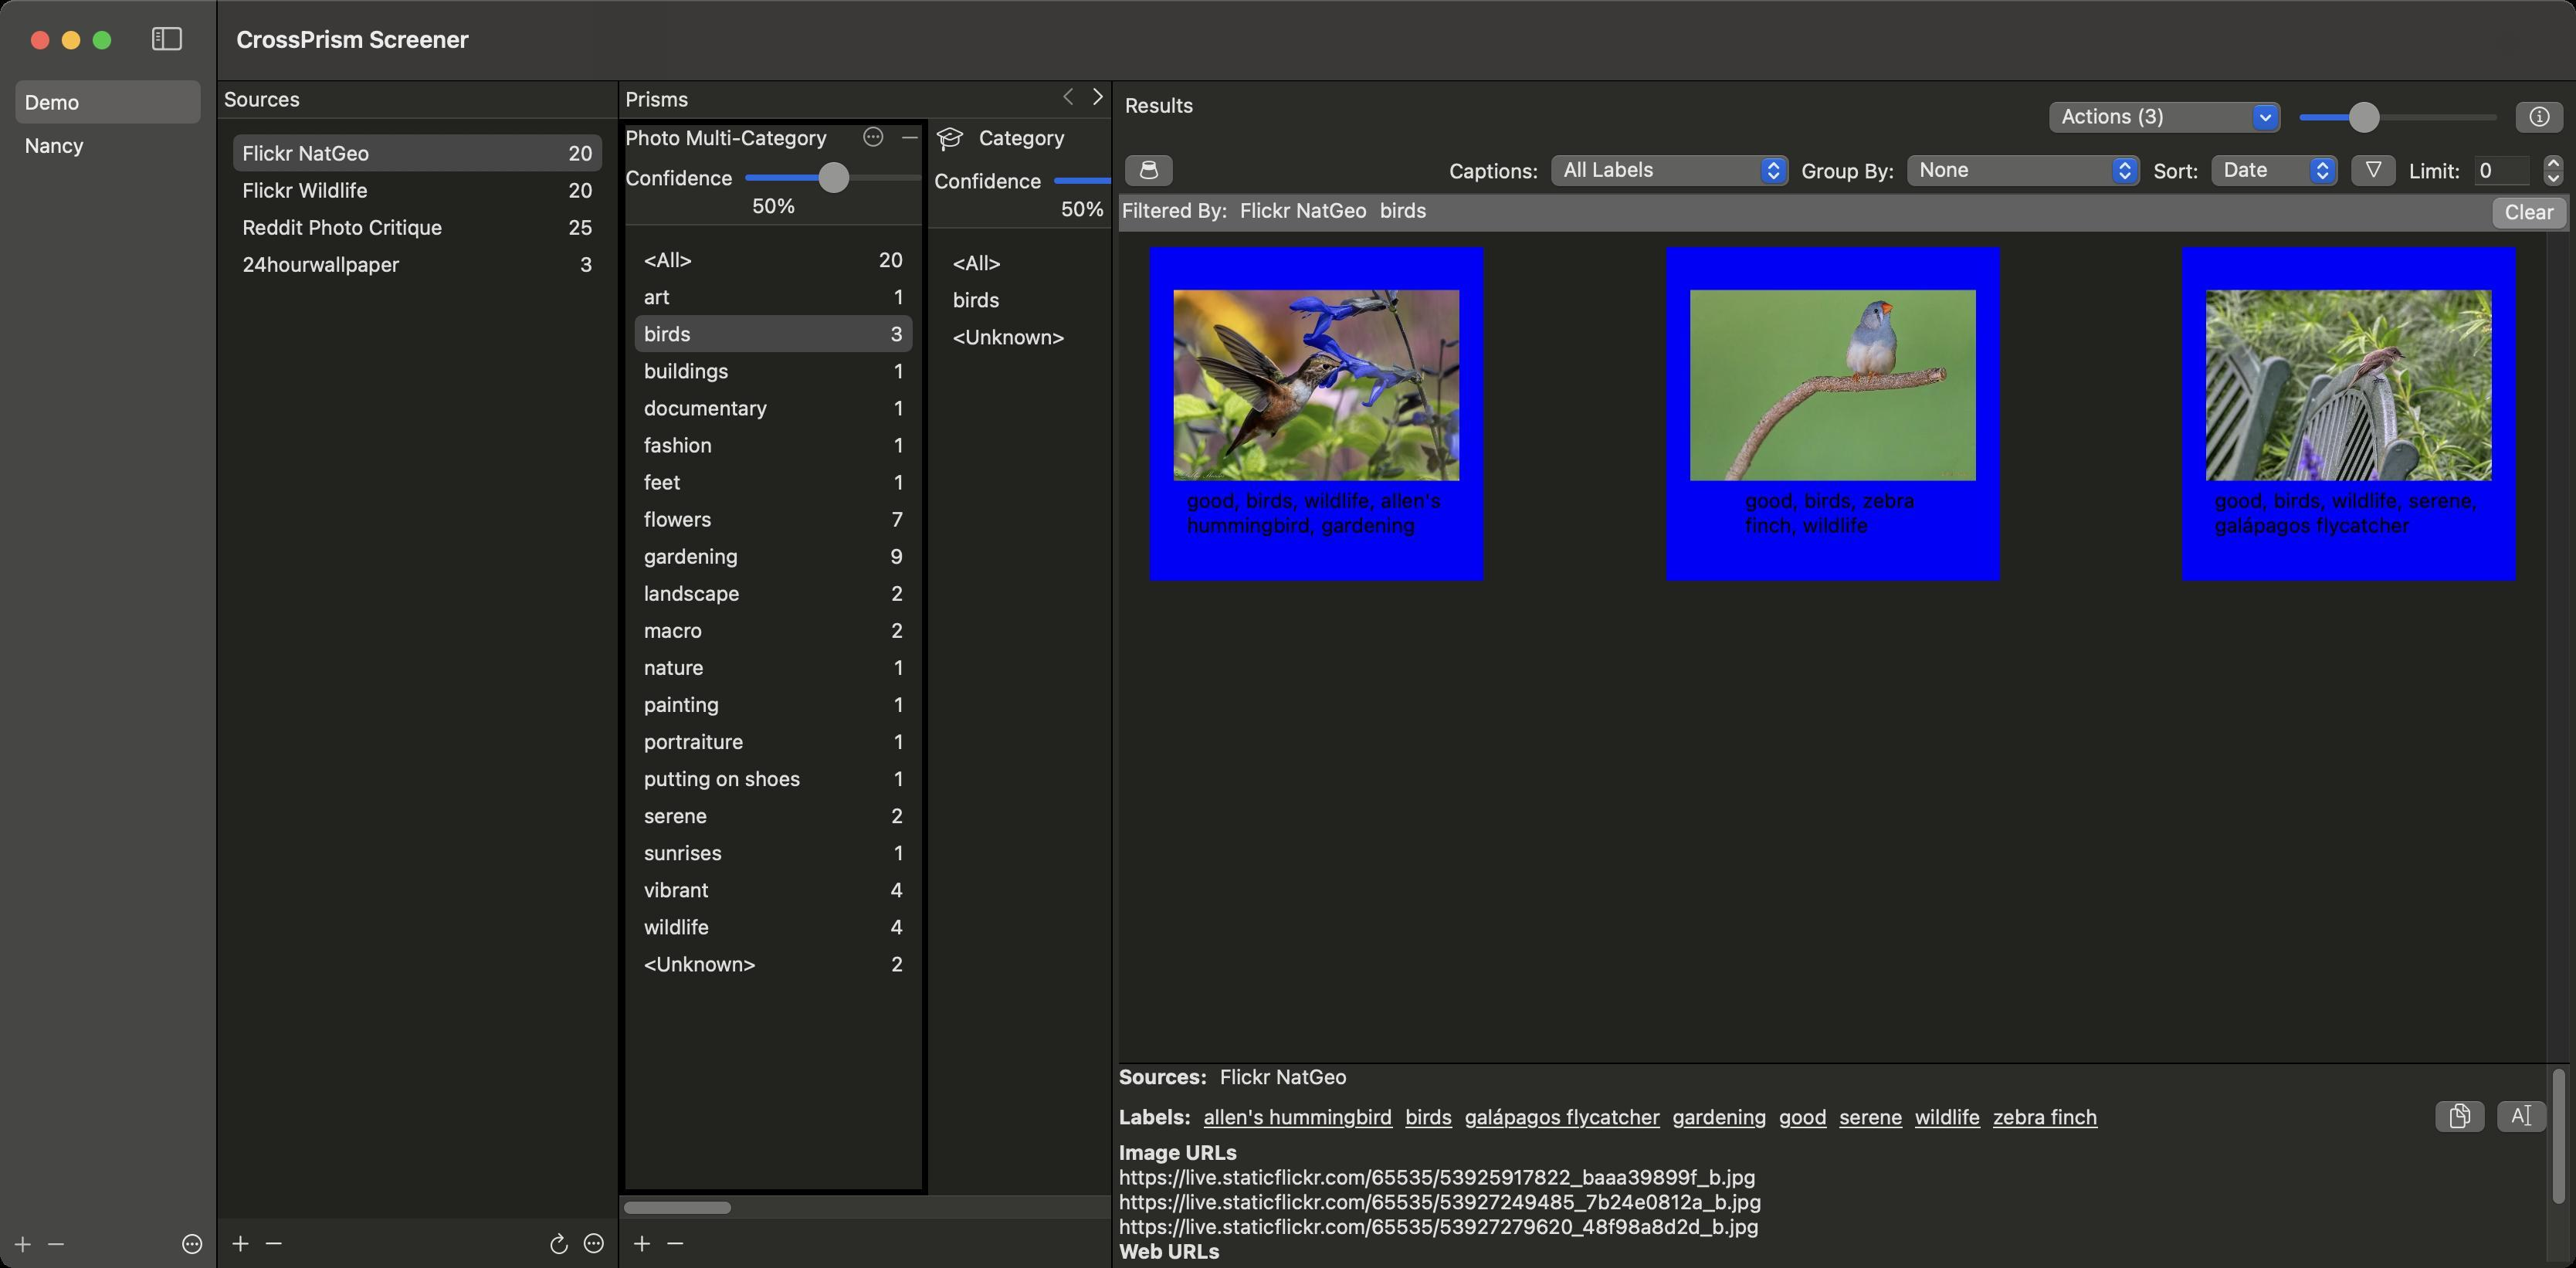
Accessibility tree:
{"name": "CrossPrism_Screener", "role": "AXWindow", "description": null, "role_description": "standard window", "value": null, "position": "17.00;135.00", "size": "1668;821", "children": [{"name": null, "role": "AXGroup", "description": null, "role_description": "group", "value": null, "position": "0.00;0.00", "size": "1668;821", "children": [{"name": null, "role": "AXSplitGroup", "description": null, "role_description": "split group", "value": null, "position": "0.00;0.00", "size": "1668;821", "children": [{"name": null, "role": "AXGroup", "description": null, "role_description": "group", "value": null, "position": "0.00;0.00", "size": "140;821", "children": [{"name": null, "role": "AXScrollArea", "description": null, "role_description": "scroll area", "value": null, "position": "0.00;52.00", "size": "140;730", "children": [{"name": null, "role": "AXOutline", "description": "Sidebar", "role_description": "outline", "value": null, "position": "0.00;52.00", "size": "140;730", "children": [{"name": null, "role": "AXRow", "description": null, "role_description": "outline row", "value": null, "position": "0.00;52.00", "size": "140;28", "children": [{"name": null, "role": "AXCell", "description": null, "role_description": "cell", "value": null, "position": "10.00;52.00", "size": "120;28", "children": [{"name": null, "role": "AXStaticText", "description": null, "role_description": "text", "value": "Demo", "position": "16.00;58.00", "size": "36;16", "children": []}]}]}, {"name": null, "role": "AXRow", "description": null, "role_description": "outline row", "value": null, "position": "0.00;80.00", "size": "140;28", "children": [{"name": null, "role": "AXCell", "description": null, "role_description": "cell", "value": null, "position": "10.00;80.00", "size": "120;28", "children": [{"name": null, "role": "AXStaticText", "description": null, "role_description": "text", "value": "Nancy", "position": "16.00;86.00", "size": "38;16", "children": []}]}]}, {"name": null, "role": "AXColumn", "description": null, "role_description": "column", "value": null, "position": "10.00;52.00", "size": "51;730", "children": []}]}]}, {"name": null, "role": "AXButton", "description": "Add", "role_description": "button", "value": null, "position": "8.00;799.50", "size": "14;12", "children": []}, {"name": null, "role": "AXButton", "description": "Remove", "role_description": "button", "value": null, "position": "29.50;799.50", "size": "14;12", "children": []}, {"name": null, "role": "AXButton", "description": "More", "role_description": "button", "value": null, "position": "117.00;798.00", "size": "15;15", "children": []}]}, {"name": null, "role": "AXSplitter", "description": null, "role_description": "splitter", "value": 140.0, "position": "140.00;52.00", "size": "1;769", "children": []}, {"name": null, "role": "AXGroup", "description": null, "role_description": "group", "value": null, "position": "141.00;0.00", "size": "1527;821", "children": [{"name": null, "role": "AXSplitGroup", "description": null, "role_description": "split group", "value": null, "position": "141.00;0.00", "size": "1527;821", "children": [{"name": null, "role": "AXGroup", "description": null, "role_description": "group", "value": null, "position": "141.00;0.00", "size": "259;821", "children": [{"name": null, "role": "AXStaticText", "description": null, "role_description": "text", "value": "Sources", "position": "145.00;56.00", "size": "50;16", "children": []}, {"name": null, "role": "AXScrollArea", "description": null, "role_description": "scroll area", "value": null, "position": "141.00;77.00", "size": "259;712", "children": [{"name": null, "role": "AXTable", "description": null, "role_description": "list", "value": null, "position": "141.00;77.00", "size": "259;712", "children": [{"name": null, "role": "AXRow", "description": null, "role_description": "table row", "value": null, "position": "141.00;87.00", "size": "259;24", "children": [{"name": null, "role": "AXCell", "description": null, "role_description": "cell", "value": null, "position": "157.00;87.00", "size": "227;24", "children": [{"name": null, "role": "AXStaticText", "description": null, "role_description": "text", "value": "Flickr NatGeo", "position": "157.00;91.00", "size": "82;16", "children": []}, {"name": null, "role": "AXStaticText", "description": null, "role_description": "text", "value": "20", "position": "368.00;91.00", "size": "16;16", "children": []}]}]}, {"name": null, "role": "AXRow", "description": null, "role_description": "table row", "value": null, "position": "141.00;111.00", "size": "259;24", "children": [{"name": null, "role": "AXCell", "description": null, "role_description": "cell", "value": null, "position": "157.00;111.00", "size": "227;24", "children": [{"name": null, "role": "AXStaticText", "description": null, "role_description": "text", "value": "Flickr Wildlife", "position": "157.00;115.00", "size": "82;16", "children": []}, {"name": null, "role": "AXStaticText", "description": null, "role_description": "text", "value": "20", "position": "368.00;115.00", "size": "16;16", "children": []}]}]}, {"name": null, "role": "AXRow", "description": null, "role_description": "table row", "value": null, "position": "141.00;135.00", "size": "259;24", "children": [{"name": null, "role": "AXCell", "description": null, "role_description": "cell", "value": null, "position": "157.00;135.00", "size": "227;24", "children": [{"name": null, "role": "AXStaticText", "description": null, "role_description": "text", "value": "Reddit Photo Critique", "position": "157.00;139.00", "size": "130;16", "children": []}, {"name": null, "role": "AXStaticText", "description": null, "role_description": "text", "value": "25", "position": "368.00;139.00", "size": "16;16", "children": []}]}]}, {"name": null, "role": "AXRow", "description": null, "role_description": "table row", "value": null, "position": "141.00;159.00", "size": "259;24", "children": [{"name": null, "role": "AXCell", "description": null, "role_description": "cell", "value": null, "position": "157.00;159.00", "size": "227;24", "children": [{"name": null, "role": "AXStaticText", "description": null, "role_description": "text", "value": "24hourwallpaper", "position": "157.00;163.00", "size": "102;16", "children": []}, {"name": null, "role": "AXStaticText", "description": null, "role_description": "text", "value": "3", "position": "375.50;163.00", "size": "8;16", "children": []}]}]}, {"name": null, "role": "AXColumn", "description": null, "role_description": "column", "value": null, "position": "151.00;77.00", "size": "239;712", "children": []}]}]}, {"name": null, "role": "AXButton", "description": "Add", "role_description": "button", "value": null, "position": "150.50;800.00", "size": "10;10", "children": []}, {"name": null, "role": "AXButton", "description": "Remove", "role_description": "button", "value": null, "position": "170.50;803.50", "size": "14;4", "children": []}, {"name": null, "role": "AXButton", "description": "Refresh", "role_description": "button", "value": null, "position": "355.50;797.00", "size": "14;16", "children": []}, {"name": null, "role": "AXButton", "description": "More", "role_description": "button", "value": null, "position": "377.00;797.50", "size": "15;15", "children": []}]}, {"name": null, "role": "AXSplitter", "description": null, "role_description": "splitter", "value": 259.0, "position": "400.00;52.00", "size": "1;769", "children": []}, {"name": null, "role": "AXGroup", "description": null, "role_description": "group", "value": null, "position": "401.00;0.00", "size": "318;821", "children": [{"name": null, "role": "AXStaticText", "description": null, "role_description": "text", "value": "Prisms", "position": "405.00;56.00", "size": "41;16", "children": []}, {"name": null, "role": "AXButton", "description": "Back", "role_description": "button", "value": null, "position": "688.50;57.00", "size": "6;12", "children": []}, {"name": null, "role": "AXButton", "description": "Forward", "role_description": "button", "value": null, "position": "708.00;57.00", "size": "6;12", "children": []}, {"name": null, "role": "AXScrollArea", "description": null, "role_description": "scroll area", "value": null, "position": "401.00;77.00", "size": "318;712", "children": [{"name": null, "role": "AXStaticText", "description": null, "role_description": "text", "value": "Photo Multi-Category", "position": "405.00;81.00", "size": "131;16", "children": []}, {"name": null, "role": "AXButton", "description": "More", "role_description": "button", "value": null, "position": "558.00;81.00", "size": "15;15", "children": []}, {"name": null, "role": "AXButton", "description": "Remove", "role_description": "button", "value": null, "position": "581.00;81.00", "size": "16;16", "children": []}, {"name": null, "role": "AXStaticText", "description": null, "role_description": "text", "value": "Confidence", "position": "405.00;107.00", "size": "70;16", "children": []}, {"name": null, "role": "AXSlider", "description": null, "role_description": "slider", "value": 0.5, "position": "482.50;105.00", "size": "114;20", "children": [{"name": null, "role": "AXValueIndicator", "description": null, "role_description": "value indicator", "value": 0.5, "position": "528.00;103.00", "size": "24;28", "children": []}]}, {"name": null, "role": "AXStaticText", "description": null, "role_description": "text", "value": "50%", "position": "486.75;125.00", "size": "28;16", "children": []}, {"name": null, "role": "AXImage", "description": "itunes u", "role_description": "image", "value": null, "position": "605.00;81.00", "size": "21;18", "children": []}, {"name": null, "role": "AXStaticText", "description": null, "role_description": "text", "value": "Category", "position": "634.00;81.00", "size": "56;16", "children": []}, {"name": null, "role": "AXButton", "description": "More", "role_description": "button", "value": null, "position": "758.00;81.00", "size": "15;15", "children": []}, {"name": null, "role": "AXButton", "description": "Remove", "role_description": "button", "value": null, "position": "781.00;81.00", "size": "16;16", "children": []}, {"name": null, "role": "AXStaticText", "description": null, "role_description": "text", "value": "Confidence", "position": "605.00;109.00", "size": "70;16", "children": []}, {"name": null, "role": "AXSlider", "description": null, "role_description": "slider", "value": 0.5, "position": "682.50;107.00", "size": "114;20", "children": [{"name": null, "role": "AXValueIndicator", "description": null, "role_description": "value indicator", "value": 0.5, "position": "728.00;105.00", "size": "24;28", "children": []}]}, {"name": null, "role": "AXStaticText", "description": null, "role_description": "text", "value": "50%", "position": "686.75;127.00", "size": "28;16", "children": []}, {"name": null, "role": "AXScrollArea", "description": null, "role_description": "scroll area", "value": null, "position": "401.00;146.00", "size": "200;628", "children": [{"name": null, "role": "AXTable", "description": null, "role_description": "list", "value": null, "position": "401.00;146.00", "size": "200;628", "children": [{"name": null, "role": "AXRow", "description": null, "role_description": "table row", "value": null, "position": "401.00;156.00", "size": "200;24", "children": [{"name": null, "role": "AXCell", "description": null, "role_description": "cell", "value": null, "position": "417.00;156.00", "size": "168;24", "children": [{"name": null, "role": "AXStaticText", "description": null, "role_description": "text", "value": "<All>", "position": "417.00;160.00", "size": "32;16", "children": []}, {"name": null, "role": "AXStaticText", "description": null, "role_description": "text", "value": "20", "position": "569.00;160.00", "size": "16;16", "children": []}]}]}, {"name": null, "role": "AXRow", "description": null, "role_description": "table row", "value": null, "position": "401.00;180.00", "size": "200;24", "children": [{"name": null, "role": "AXCell", "description": null, "role_description": "cell", "value": null, "position": "417.00;180.00", "size": "168;24", "children": [{"name": null, "role": "AXStaticText", "description": null, "role_description": "text", "value": "art", "position": "417.00;184.00", "size": "17;16", "children": []}, {"name": null, "role": "AXStaticText", "description": null, "role_description": "text", "value": "1", "position": "579.00;184.00", "size": "6;16", "children": []}]}]}, {"name": null, "role": "AXRow", "description": null, "role_description": "table row", "value": null, "position": "401.00;204.00", "size": "200;24", "children": [{"name": null, "role": "AXCell", "description": null, "role_description": "cell", "value": null, "position": "417.00;204.00", "size": "168;24", "children": [{"name": null, "role": "AXStaticText", "description": null, "role_description": "text", "value": "birds", "position": "417.00;208.00", "size": "30;16", "children": []}, {"name": null, "role": "AXStaticText", "description": null, "role_description": "text", "value": "3", "position": "576.50;208.00", "size": "8;16", "children": []}]}]}, {"name": null, "role": "AXRow", "description": null, "role_description": "table row", "value": null, "position": "401.00;228.00", "size": "200;24", "children": [{"name": null, "role": "AXCell", "description": null, "role_description": "cell", "value": null, "position": "417.00;228.00", "size": "168;24", "children": [{"name": null, "role": "AXStaticText", "description": null, "role_description": "text", "value": "buildings", "position": "417.00;232.00", "size": "55;16", "children": []}, {"name": null, "role": "AXStaticText", "description": null, "role_description": "text", "value": "1", "position": "579.00;232.00", "size": "6;16", "children": []}]}]}, {"name": null, "role": "AXRow", "description": null, "role_description": "table row", "value": null, "position": "401.00;252.00", "size": "200;24", "children": [{"name": null, "role": "AXCell", "description": null, "role_description": "cell", "value": null, "position": "417.00;252.00", "size": "168;24", "children": [{"name": null, "role": "AXStaticText", "description": null, "role_description": "text", "value": "documentary", "position": "417.00;256.00", "size": "80;16", "children": []}, {"name": null, "role": "AXStaticText", "description": null, "role_description": "text", "value": "1", "position": "579.00;256.00", "size": "6;16", "children": []}]}]}, {"name": null, "role": "AXRow", "description": null, "role_description": "table row", "value": null, "position": "401.00;276.00", "size": "200;24", "children": [{"name": null, "role": "AXCell", "description": null, "role_description": "cell", "value": null, "position": "417.00;276.00", "size": "168;24", "children": [{"name": null, "role": "AXStaticText", "description": null, "role_description": "text", "value": "fashion", "position": "417.00;280.00", "size": "44;16", "children": []}, {"name": null, "role": "AXStaticText", "description": null, "role_description": "text", "value": "1", "position": "579.00;280.00", "size": "6;16", "children": []}]}]}, {"name": null, "role": "AXRow", "description": null, "role_description": "table row", "value": null, "position": "401.00;300.00", "size": "200;24", "children": [{"name": null, "role": "AXCell", "description": null, "role_description": "cell", "value": null, "position": "417.00;300.00", "size": "168;24", "children": [{"name": null, "role": "AXStaticText", "description": null, "role_description": "text", "value": "feet", "position": "417.00;304.00", "size": "24;16", "children": []}, {"name": null, "role": "AXStaticText", "description": null, "role_description": "text", "value": "1", "position": "579.00;304.00", "size": "6;16", "children": []}]}]}, {"name": null, "role": "AXRow", "description": null, "role_description": "table row", "value": null, "position": "401.00;324.00", "size": "200;24", "children": [{"name": null, "role": "AXCell", "description": null, "role_description": "cell", "value": null, "position": "417.00;324.00", "size": "168;24", "children": [{"name": null, "role": "AXStaticText", "description": null, "role_description": "text", "value": "flowers", "position": "417.00;328.00", "size": "44;16", "children": []}, {"name": null, "role": "AXStaticText", "description": null, "role_description": "text", "value": "7", "position": "577.50;328.00", "size": "8;16", "children": []}]}]}, {"name": null, "role": "AXRow", "description": null, "role_description": "table row", "value": null, "position": "401.00;348.00", "size": "200;24", "children": [{"name": null, "role": "AXCell", "description": null, "role_description": "cell", "value": null, "position": "417.00;348.00", "size": "168;24", "children": [{"name": null, "role": "AXStaticText", "description": null, "role_description": "text", "value": "gardening", "position": "417.00;352.00", "size": "61;16", "children": []}, {"name": null, "role": "AXStaticText", "description": null, "role_description": "text", "value": "9", "position": "576.50;352.00", "size": "8;16", "children": []}]}]}, {"name": null, "role": "AXRow", "description": null, "role_description": "table row", "value": null, "position": "401.00;372.00", "size": "200;24", "children": [{"name": null, "role": "AXCell", "description": null, "role_description": "cell", "value": null, "position": "417.00;372.00", "size": "168;24", "children": [{"name": null, "role": "AXStaticText", "description": null, "role_description": "text", "value": "landscape", "position": "417.00;376.00", "size": "62;16", "children": []}, {"name": null, "role": "AXStaticText", "description": null, "role_description": "text", "value": "2", "position": "577.00;376.00", "size": "8;16", "children": []}]}]}, {"name": null, "role": "AXRow", "description": null, "role_description": "table row", "value": null, "position": "401.00;396.00", "size": "200;24", "children": [{"name": null, "role": "AXCell", "description": null, "role_description": "cell", "value": null, "position": "417.00;396.00", "size": "168;24", "children": [{"name": null, "role": "AXStaticText", "description": null, "role_description": "text", "value": "macro", "position": "417.00;400.00", "size": "38;16", "children": []}, {"name": null, "role": "AXStaticText", "description": null, "role_description": "text", "value": "2", "position": "577.00;400.00", "size": "8;16", "children": []}]}]}, {"name": null, "role": "AXRow", "description": null, "role_description": "table row", "value": null, "position": "401.00;420.00", "size": "200;24", "children": [{"name": null, "role": "AXCell", "description": null, "role_description": "cell", "value": null, "position": "417.00;420.00", "size": "168;24", "children": [{"name": null, "role": "AXStaticText", "description": null, "role_description": "text", "value": "nature", "position": "417.00;424.00", "size": "39;16", "children": []}, {"name": null, "role": "AXStaticText", "description": null, "role_description": "text", "value": "1", "position": "579.00;424.00", "size": "6;16", "children": []}]}]}, {"name": null, "role": "AXRow", "description": null, "role_description": "table row", "value": null, "position": "401.00;444.00", "size": "200;24", "children": [{"name": null, "role": "AXCell", "description": null, "role_description": "cell", "value": null, "position": "417.00;444.00", "size": "168;24", "children": [{"name": null, "role": "AXStaticText", "description": null, "role_description": "text", "value": "painting", "position": "417.00;448.00", "size": "49;16", "children": []}, {"name": null, "role": "AXStaticText", "description": null, "role_description": "text", "value": "1", "position": "579.00;448.00", "size": "6;16", "children": []}]}]}, {"name": null, "role": "AXRow", "description": null, "role_description": "table row", "value": null, "position": "401.00;468.00", "size": "200;24", "children": [{"name": null, "role": "AXCell", "description": null, "role_description": "cell", "value": null, "position": "417.00;468.00", "size": "168;24", "children": [{"name": null, "role": "AXStaticText", "description": null, "role_description": "text", "value": "portraiture", "position": "417.00;472.00", "size": "64;16", "children": []}, {"name": null, "role": "AXStaticText", "description": null, "role_description": "text", "value": "1", "position": "579.00;472.00", "size": "6;16", "children": []}]}]}, {"name": null, "role": "AXRow", "description": null, "role_description": "table row", "value": null, "position": "401.00;492.00", "size": "200;24", "children": [{"name": null, "role": "AXCell", "description": null, "role_description": "cell", "value": null, "position": "417.00;492.00", "size": "168;24", "children": [{"name": null, "role": "AXStaticText", "description": null, "role_description": "text", "value": "putting on shoes", "position": "417.00;496.00", "size": "102;16", "children": []}, {"name": null, "role": "AXStaticText", "description": null, "role_description": "text", "value": "1", "position": "579.00;496.00", "size": "6;16", "children": []}]}]}, {"name": null, "role": "AXRow", "description": null, "role_description": "table row", "value": null, "position": "401.00;516.00", "size": "200;24", "children": [{"name": null, "role": "AXCell", "description": null, "role_description": "cell", "value": null, "position": "417.00;516.00", "size": "168;24", "children": [{"name": null, "role": "AXStaticText", "description": null, "role_description": "text", "value": "serene", "position": "417.00;520.00", "size": "41;16", "children": []}, {"name": null, "role": "AXStaticText", "description": null, "role_description": "text", "value": "2", "position": "577.00;520.00", "size": "8;16", "children": []}]}]}, {"name": null, "role": "AXRow", "description": null, "role_description": "table row", "value": null, "position": "401.00;540.00", "size": "200;24", "children": [{"name": null, "role": "AXCell", "description": null, "role_description": "cell", "value": null, "position": "417.00;540.00", "size": "168;24", "children": [{"name": null, "role": "AXStaticText", "description": null, "role_description": "text", "value": "sunrises", "position": "417.00;544.00", "size": "51;16", "children": []}, {"name": null, "role": "AXStaticText", "description": null, "role_description": "text", "value": "1", "position": "579.00;544.00", "size": "6;16", "children": []}]}]}, {"name": null, "role": "AXRow", "description": null, "role_description": "table row", "value": null, "position": "401.00;564.00", "size": "200;24", "children": [{"name": null, "role": "AXCell", "description": null, "role_description": "cell", "value": null, "position": "417.00;564.00", "size": "168;24", "children": [{"name": null, "role": "AXStaticText", "description": null, "role_description": "text", "value": "vibrant", "position": "417.00;568.00", "size": "42;16", "children": []}, {"name": null, "role": "AXStaticText", "description": null, "role_description": "text", "value": "4", "position": "576.50;568.00", "size": "8;16", "children": []}]}]}, {"name": null, "role": "AXRow", "description": null, "role_description": "table row", "value": null, "position": "401.00;588.00", "size": "200;24", "children": [{"name": null, "role": "AXCell", "description": null, "role_description": "cell", "value": null, "position": "417.00;588.00", "size": "168;24", "children": [{"name": null, "role": "AXStaticText", "description": null, "role_description": "text", "value": "wildlife", "position": "417.00;592.00", "size": "42;16", "children": []}, {"name": null, "role": "AXStaticText", "description": null, "role_description": "text", "value": "4", "position": "576.50;592.00", "size": "8;16", "children": []}]}]}, {"name": null, "role": "AXRow", "description": null, "role_description": "table row", "value": null, "position": "401.00;612.00", "size": "200;24", "children": [{"name": null, "role": "AXCell", "description": null, "role_description": "cell", "value": null, "position": "417.00;612.00", "size": "168;24", "children": [{"name": null, "role": "AXStaticText", "description": null, "role_description": "text", "value": "<Unknown>", "position": "417.00;616.00", "size": "73;16", "children": []}, {"name": null, "role": "AXStaticText", "description": null, "role_description": "text", "value": "2", "position": "577.00;616.00", "size": "8;16", "children": []}]}]}, {"name": null, "role": "AXColumn", "description": null, "role_description": "column", "value": null, "position": "411.00;146.00", "size": "180;628", "children": []}]}]}, {"name": null, "role": "AXImage", "description": "itunes u", "role_description": "image", "value": null, "position": "805.00;81.00", "size": "21;18", "children": []}, {"name": null, "role": "AXStaticText", "description": null, "role_description": "text", "value": "Birds", "position": "834.00;81.00", "size": "31;16", "children": []}, {"name": null, "role": "AXButton", "description": "More", "role_description": "button", "value": null, "position": "958.00;81.00", "size": "15;15", "children": []}, {"name": null, "role": "AXButton", "description": "Remove", "role_description": "button", "value": null, "position": "981.00;81.00", "size": "16;16", "children": []}, {"name": null, "role": "AXStaticText", "description": null, "role_description": "text", "value": "Confidence", "position": "805.00;109.00", "size": "70;16", "children": []}, {"name": null, "role": "AXSlider", "description": null, "role_description": "slider", "value": 0.10000000149011612, "position": "882.50;107.00", "size": "114;20", "children": [{"name": null, "role": "AXValueIndicator", "description": null, "role_description": "value indicator", "value": 0.10000000149011612, "position": "890.00;105.00", "size": "24;28", "children": []}]}, {"name": null, "role": "AXStaticText", "description": null, "role_description": "text", "value": "10%", "position": "887.75;127.00", "size": "26;16", "children": []}, {"name": null, "role": "AXScrollArea", "description": null, "role_description": "scroll area", "value": null, "position": "601.00;148.00", "size": "200;626", "children": [{"name": null, "role": "AXTable", "description": null, "role_description": "list", "value": null, "position": "601.00;148.00", "size": "200;626", "children": [{"name": null, "role": "AXRow", "description": null, "role_description": "table row", "value": null, "position": "601.00;158.00", "size": "200;24", "children": [{"name": null, "role": "AXCell", "description": null, "role_description": "cell", "value": null, "position": "617.00;158.00", "size": "168;24", "children": [{"name": null, "role": "AXStaticText", "description": null, "role_description": "text", "value": "<All>", "position": "617.00;162.00", "size": "32;16", "children": []}, {"name": null, "role": "AXStaticText", "description": null, "role_description": "text", "value": "3", "position": "776.50;162.00", "size": "8;16", "children": []}]}]}, {"name": null, "role": "AXRow", "description": null, "role_description": "table row", "value": null, "position": "601.00;182.00", "size": "200;24", "children": [{"name": null, "role": "AXCell", "description": null, "role_description": "cell", "value": null, "position": "617.00;182.00", "size": "168;24", "children": [{"name": null, "role": "AXStaticText", "description": null, "role_description": "text", "value": "birds", "position": "617.00;186.00", "size": "30;16", "children": []}, {"name": null, "role": "AXStaticText", "description": null, "role_description": "text", "value": "3", "position": "776.50;186.00", "size": "8;16", "children": []}]}]}, {"name": null, "role": "AXRow", "description": null, "role_description": "table row", "value": null, "position": "601.00;206.00", "size": "200;24", "children": [{"name": null, "role": "AXCell", "description": null, "role_description": "cell", "value": null, "position": "617.00;206.00", "size": "168;24", "children": [{"name": null, "role": "AXStaticText", "description": null, "role_description": "text", "value": "<Unknown>", "position": "617.00;210.00", "size": "73;16", "children": []}, {"name": null, "role": "AXStaticText", "description": null, "role_description": "text", "value": "0", "position": "776.50;210.00", "size": "8;16", "children": []}]}]}, {"name": null, "role": "AXColumn", "description": null, "role_description": "column", "value": null, "position": "611.00;148.00", "size": "180;626", "children": []}]}]}, {"name": null, "role": "AXImage", "description": "itunes u", "role_description": "image", "value": null, "position": "1005.00;81.00", "size": "21;18", "children": []}, {"name": null, "role": "AXStaticText", "description": null, "role_description": "text", "value": "Mammals", "position": "1034.00;81.00", "size": "58;16", "children": []}, {"name": null, "role": "AXButton", "description": "More", "role_description": "button", "value": null, "position": "1158.00;81.00", "size": "15;15", "children": []}, {"name": null, "role": "AXButton", "description": "Remove", "role_description": "button", "value": null, "position": "1181.00;81.00", "size": "16;16", "children": []}, {"name": null, "role": "AXStaticText", "description": null, "role_description": "text", "value": "Confidence", "position": "1005.00;109.00", "size": "70;16", "children": []}, {"name": null, "role": "AXSlider", "description": null, "role_description": "slider", "value": 0.5, "position": "1082.50;107.00", "size": "114;20", "children": [{"name": null, "role": "AXValueIndicator", "description": null, "role_description": "value indicator", "value": 0.5, "position": "1128.00;105.00", "size": "24;28", "children": []}]}, {"name": null, "role": "AXStaticText", "description": null, "role_description": "text", "value": "50%", "position": "1086.75;127.00", "size": "28;16", "children": []}, {"name": null, "role": "AXScrollArea", "description": null, "role_description": "scroll area", "value": null, "position": "801.00;148.00", "size": "200;626", "children": [{"name": null, "role": "AXTable", "description": null, "role_description": "list", "value": null, "position": "801.00;148.00", "size": "200;626", "children": [{"name": null, "role": "AXRow", "description": null, "role_description": "table row", "value": null, "position": "801.00;158.00", "size": "200;24", "children": [{"name": null, "role": "AXCell", "description": null, "role_description": "cell", "value": null, "position": "817.00;158.00", "size": "168;24", "children": [{"name": null, "role": "AXStaticText", "description": null, "role_description": "text", "value": "<All>", "position": "-17.00;982.00", "size": "0;0", "children": []}, {"name": null, "role": "AXStaticText", "description": null, "role_description": "text", "value": "3", "position": "-17.00;982.00", "size": "0;0", "children": []}]}]}, {"name": null, "role": "AXRow", "description": null, "role_description": "table row", "value": null, "position": "801.00;182.00", "size": "200;24", "children": [{"name": null, "role": "AXCell", "description": null, "role_description": "cell", "value": null, "position": "817.00;182.00", "size": "168;24", "children": [{"name": null, "role": "AXStaticText", "description": null, "role_description": "text", "value": "allen's hummingbird", "position": "-17.00;982.00", "size": "0;0", "children": []}, {"name": null, "role": "AXStaticText", "description": null, "role_description": "text", "value": "1", "position": "-17.00;982.00", "size": "0;0", "children": []}]}]}, {"name": null, "role": "AXRow", "description": null, "role_description": "table row", "value": null, "position": "801.00;206.00", "size": "200;24", "children": [{"name": null, "role": "AXCell", "description": null, "role_description": "cell", "value": null, "position": "817.00;206.00", "size": "168;24", "children": [{"name": null, "role": "AXStaticText", "description": null, "role_description": "text", "value": "galápagos flycatcher", "position": "-17.00;982.00", "size": "0;0", "children": []}, {"name": null, "role": "AXStaticText", "description": null, "role_description": "text", "value": "1", "position": "-17.00;982.00", "size": "0;0", "children": []}]}]}, {"name": null, "role": "AXRow", "description": null, "role_description": "table row", "value": null, "position": "801.00;230.00", "size": "200;24", "children": [{"name": null, "role": "AXCell", "description": null, "role_description": "cell", "value": null, "position": "817.00;230.00", "size": "168;24", "children": [{"name": null, "role": "AXStaticText", "description": null, "role_description": "text", "value": "zebra finch", "position": "-17.00;982.00", "size": "0;0", "children": []}, {"name": null, "role": "AXStaticText", "description": null, "role_description": "text", "value": "1", "position": "-17.00;982.00", "size": "0;0", "children": []}]}]}, {"name": null, "role": "AXRow", "description": null, "role_description": "table row", "value": null, "position": "801.00;254.00", "size": "200;24", "children": [{"name": null, "role": "AXCell", "description": null, "role_description": "cell", "value": null, "position": "817.00;254.00", "size": "168;24", "children": [{"name": null, "role": "AXStaticText", "description": null, "role_description": "text", "value": "<Unknown>", "position": "-17.00;982.00", "size": "0;0", "children": []}, {"name": null, "role": "AXStaticText", "description": null, "role_description": "text", "value": "0", "position": "-17.00;982.00", "size": "0;0", "children": []}]}]}, {"name": null, "role": "AXColumn", "description": null, "role_description": "column", "value": null, "position": "811.00;148.00", "size": "180;626", "children": []}]}]}, {"name": null, "role": "AXImage", "description": "itunes u", "role_description": "image", "value": null, "position": "1205.00;81.00", "size": "21;18", "children": []}, {"name": null, "role": "AXStaticText", "description": null, "role_description": "text", "value": "Insects", "position": "1234.00;81.00", "size": "44;16", "children": []}, {"name": null, "role": "AXButton", "description": "More", "role_description": "button", "value": null, "position": "1358.00;81.00", "size": "15;15", "children": []}, {"name": null, "role": "AXButton", "description": "Remove", "role_description": "button", "value": null, "position": "1381.00;81.00", "size": "16;16", "children": []}, {"name": null, "role": "AXStaticText", "description": null, "role_description": "text", "value": "Confidence", "position": "1205.00;109.00", "size": "70;16", "children": []}, {"name": null, "role": "AXSlider", "description": null, "role_description": "slider", "value": 0.10000000149011612, "position": "1282.50;107.00", "size": "114;20", "children": [{"name": null, "role": "AXValueIndicator", "description": null, "role_description": "value indicator", "value": 0.10000000149011612, "position": "1290.00;105.00", "size": "24;28", "children": []}]}, {"name": null, "role": "AXStaticText", "description": null, "role_description": "text", "value": "10%", "position": "1287.75;127.00", "size": "26;16", "children": []}, {"name": null, "role": "AXScrollArea", "description": null, "role_description": "scroll area", "value": null, "position": "1001.00;148.00", "size": "200;626", "children": [{"name": null, "role": "AXTable", "description": null, "role_description": "list", "value": null, "position": "1001.00;148.00", "size": "200;626", "children": [{"name": null, "role": "AXRow", "description": null, "role_description": "table row", "value": null, "position": "1001.00;158.00", "size": "200;24", "children": [{"name": null, "role": "AXCell", "description": null, "role_description": "cell", "value": null, "position": "1017.00;158.00", "size": "168;24", "children": [{"name": null, "role": "AXStaticText", "description": null, "role_description": "text", "value": "<All>", "position": "-17.00;982.00", "size": "0;0", "children": []}, {"name": null, "role": "AXStaticText", "description": null, "role_description": "text", "value": "3", "position": "-17.00;982.00", "size": "0;0", "children": []}]}]}, {"name": null, "role": "AXRow", "description": null, "role_description": "table row", "value": null, "position": "1001.00;182.00", "size": "200;24", "children": [{"name": null, "role": "AXCell", "description": null, "role_description": "cell", "value": null, "position": "1017.00;182.00", "size": "168;24", "children": [{"name": null, "role": "AXStaticText", "description": null, "role_description": "text", "value": "<Unknown>", "position": "-17.00;982.00", "size": "0;0", "children": []}, {"name": null, "role": "AXStaticText", "description": null, "role_description": "text", "value": "3", "position": "-17.00;982.00", "size": "0;0", "children": []}]}]}, {"name": null, "role": "AXColumn", "description": null, "role_description": "column", "value": null, "position": "1011.00;148.00", "size": "180;626", "children": []}]}]}, {"name": null, "role": "AXStaticText", "description": null, "role_description": "text", "value": "Image Assessment", "position": "1405.00;81.00", "size": "114;16", "children": []}, {"name": null, "role": "AXButton", "description": "More", "role_description": "button", "value": null, "position": "1558.00;81.00", "size": "15;15", "children": []}, {"name": null, "role": "AXButton", "description": "Remove", "role_description": "button", "value": null, "position": "1581.00;81.00", "size": "16;16", "children": []}, {"name": null, "role": "AXScrollArea", "description": null, "role_description": "scroll area", "value": null, "position": "1201.00;148.00", "size": "200;626", "children": [{"name": null, "role": "AXTable", "description": null, "role_description": "list", "value": null, "position": "1201.00;148.00", "size": "200;626", "children": [{"name": null, "role": "AXRow", "description": null, "role_description": "table row", "value": null, "position": "1201.00;158.00", "size": "200;24", "children": [{"name": null, "role": "AXCell", "description": null, "role_description": "cell", "value": null, "position": "1217.00;158.00", "size": "168;24", "children": [{"name": null, "role": "AXStaticText", "description": null, "role_description": "text", "value": "<All>", "position": "-17.00;982.00", "size": "0;0", "children": []}, {"name": null, "role": "AXStaticText", "description": null, "role_description": "text", "value": "3", "position": "-17.00;982.00", "size": "0;0", "children": []}]}]}, {"name": null, "role": "AXRow", "description": null, "role_description": "table row", "value": null, "position": "1201.00;182.00", "size": "200;24", "children": [{"name": null, "role": "AXCell", "description": null, "role_description": "cell", "value": null, "position": "1217.00;182.00", "size": "168;24", "children": [{"name": null, "role": "AXStaticText", "description": null, "role_description": "text", "value": "<Unknown>", "position": "-17.00;982.00", "size": "0;0", "children": []}, {"name": null, "role": "AXStaticText", "description": null, "role_description": "text", "value": "3", "position": "-17.00;982.00", "size": "0;0", "children": []}]}]}, {"name": null, "role": "AXColumn", "description": null, "role_description": "column", "value": null, "position": "1211.00;148.00", "size": "180;626", "children": []}]}]}, {"name": null, "role": "AXImage", "description": "itunes u", "role_description": "image", "value": null, "position": "1605.00;81.00", "size": "21;18", "children": []}, {"name": null, "role": "AXStaticText", "description": null, "role_description": "text", "value": "Demo Trainer", "position": "1634.00;81.00", "size": "82;16", "children": []}, {"name": null, "role": "AXButton", "description": "More", "role_description": "button", "value": null, "position": "1758.00;81.00", "size": "15;15", "children": []}, {"name": null, "role": "AXButton", "description": "Remove", "role_description": "button", "value": null, "position": "1781.00;81.00", "size": "16;16", "children": []}, {"name": null, "role": "AXScrollArea", "description": null, "role_description": "scroll area", "value": null, "position": "1401.00;110.00", "size": "200;664", "children": [{"name": null, "role": "AXTable", "description": null, "role_description": "list", "value": null, "position": "1401.00;110.00", "size": "200;664", "children": [{"name": null, "role": "AXRow", "description": null, "role_description": "table row", "value": null, "position": "1401.00;120.00", "size": "200;24", "children": [{"name": null, "role": "AXCell", "description": null, "role_description": "cell", "value": null, "position": "1417.00;120.00", "size": "168;24", "children": [{"name": null, "role": "AXStaticText", "description": null, "role_description": "text", "value": "<All>", "position": "-17.00;982.00", "size": "0;0", "children": []}, {"name": null, "role": "AXStaticText", "description": null, "role_description": "text", "value": "3", "position": "-17.00;982.00", "size": "0;0", "children": []}]}]}, {"name": null, "role": "AXRow", "description": null, "role_description": "table row", "value": null, "position": "1401.00;144.00", "size": "200;24", "children": [{"name": null, "role": "AXCell", "description": null, "role_description": "cell", "value": null, "position": "1417.00;144.00", "size": "168;24", "children": [{"name": null, "role": "AXStaticText", "description": null, "role_description": "text", "value": "good", "position": "-17.00;982.00", "size": "0;0", "children": []}, {"name": null, "role": "AXStaticText", "description": null, "role_description": "text", "value": "3", "position": "-17.00;982.00", "size": "0;0", "children": []}]}]}, {"name": null, "role": "AXRow", "description": null, "role_description": "table row", "value": null, "position": "1401.00;168.00", "size": "200;24", "children": [{"name": null, "role": "AXCell", "description": null, "role_description": "cell", "value": null, "position": "1417.00;168.00", "size": "168;24", "children": [{"name": null, "role": "AXStaticText", "description": null, "role_description": "text", "value": "<Unknown>", "position": "-17.00;982.00", "size": "0;0", "children": []}, {"name": null, "role": "AXStaticText", "description": null, "role_description": "text", "value": "0", "position": "-17.00;982.00", "size": "0;0", "children": []}]}]}, {"name": null, "role": "AXColumn", "description": null, "role_description": "column", "value": null, "position": "1411.00;110.00", "size": "180;664", "children": []}]}]}, {"name": null, "role": "AXStaticText", "description": null, "role_description": "text", "value": "Drag and Drop related images here to begin training. Train at least 2 different labels for best results.", "position": "1623.25;352.00", "size": "156;182", "children": []}, {"name": null, "role": "AXScrollBar", "description": null, "role_description": "scroll bar", "value": 0.0, "position": "401.00;774.00", "size": "318;15", "children": [{"name": null, "role": "AXValueIndicator", "description": null, "role_description": "value indicator", "value": 0.0, "position": "403.00;774.00", "size": "72;15", "children": []}, {"name": null, "role": "AXButton", "description": null, "role_description": "increment arrow button", "value": null, "position": "401.00;774.00", "size": "0;0", "children": []}, {"name": null, "role": "AXButton", "description": null, "role_description": "decrement arrow button", "value": null, "position": "401.00;774.00", "size": "0;0", "children": []}, {"name": null, "role": "AXButton", "description": null, "role_description": "increment page button", "value": null, "position": "475.00;774.00", "size": "244;15", "children": []}, {"name": null, "role": "AXButton", "description": null, "role_description": "decrement page button", "value": null, "position": "401.00;774.00", "size": "2;15", "children": []}]}]}, {"name": null, "role": "AXButton", "description": "Add", "role_description": "button", "value": null, "position": "410.50;800.00", "size": "10;10", "children": []}, {"name": null, "role": "AXButton", "description": "Remove", "role_description": "button", "value": null, "position": "430.50;803.50", "size": "14;4", "children": []}]}, {"name": null, "role": "AXSplitter", "description": null, "role_description": "splitter", "value": 318.5, "position": "719.50;52.00", "size": "1;769", "children": []}, {"name": null, "role": "AXGroup", "description": null, "role_description": "group", "value": null, "position": "720.50;0.00", "size": "948;821", "children": [{"name": null, "role": "AXStaticText", "description": null, "role_description": "text", "value": "Results", "position": "728.50;60.00", "size": "44;16", "children": []}, {"name": "Actions_(3)", "role": "AXPopUpButton", "description": null, "role_description": "pop up button", "value": null, "position": "1327.00;66.00", "size": "150;20", "children": []}, {"name": null, "role": "AXSlider", "description": null, "role_description": "slider", "value": 0.2974795386904762, "position": "1489.00;66.00", "size": "128;20", "children": [{"name": null, "role": "AXValueIndicator", "description": null, "role_description": "value indicator", "value": 0.2974795386904762, "position": "1519.00;64.00", "size": "24;28", "children": []}]}, {"name": null, "role": "AXButton", "description": "Info", "role_description": "button", "value": null, "position": "1637.00;67.00", "size": "15;15", "children": []}, {"name": null, "role": "AXButton", "description": "Loupe", "role_description": "button", "value": null, "position": "736.50;101.50", "size": "16;14", "children": []}, {"name": null, "role": "AXStaticText", "description": null, "role_description": "text", "value": "Captions:", "position": "938.50;102.50", "size": "58;16", "children": []}, {"name": null, "role": "AXPopUpButton", "description": null, "role_description": "pop up button", "value": "All Labels", "position": "1004.50;100.50", "size": "154;20", "children": []}, {"name": null, "role": "AXStaticText", "description": null, "role_description": "text", "value": "Group By:", "position": "1166.50;102.50", "size": "60;16", "children": []}, {"name": null, "role": "AXPopUpButton", "description": null, "role_description": "pop up button", "value": "None", "position": "1235.00;100.50", "size": "152;20", "children": []}, {"name": null, "role": "AXStaticText", "description": null, "role_description": "text", "value": "Sort:", "position": "1394.50;102.50", "size": "30;16", "children": []}, {"name": null, "role": "AXPopUpButton", "description": null, "role_description": "pop up button", "value": "Date", "position": "1432.00;100.50", "size": "82;20", "children": []}, {"name": null, "role": "AXCheckBox", "description": "arrowtriangle.down", "role_description": "toggle button", "value": 0, "position": "1530.50;101.50", "size": "14;12", "children": []}, {"name": null, "role": "AXStaticText", "description": null, "role_description": "text", "value": "Limit:", "position": "1560.00;102.50", "size": "34;16", "children": []}, {"name": null, "role": "AXTextField", "description": null, "role_description": "text field", "value": "0", "position": "1601.50;100.00", "size": "38;21", "children": []}, {"name": null, "role": "AXIncrementor", "description": null, "role_description": "stepper", "value": 0.0, "position": "1647.00;100.50", "size": "13;20", "children": [{"name": null, "role": "AXButton", "description": null, "role_description": "increment arrow button", "value": null, "position": "1647.00;100.50", "size": "13;10", "children": []}, {"name": null, "role": "AXButton", "description": null, "role_description": "decrement arrow button", "value": null, "position": "1647.00;110.50", "size": "13;10", "children": []}]}, {"name": null, "role": "AXSplitGroup", "description": null, "role_description": "split group", "value": null, "position": "724.50;126.00", "size": "940;691", "children": [{"name": null, "role": "AXGroup", "description": null, "role_description": "group", "value": null, "position": "724.50;126.00", "size": "940;562", "children": [{"name": null, "role": "AXStaticText", "description": null, "role_description": "text", "value": "Filtered By:", "position": "726.50;128.00", "size": "68;16", "children": []}, {"name": null, "role": "AXStaticText", "description": null, "role_description": "text", "value": "Flickr NatGeo", "position": "803.00;128.00", "size": "82;16", "children": []}, {"name": null, "role": "AXStaticText", "description": null, "role_description": "text", "value": "birds", "position": "893.50;128.00", "size": "30;16", "children": []}, {"name": null, "role": "AXButton", "description": "Clear", "role_description": "button", "value": null, "position": "1622.00;129.00", "size": "32;16", "children": []}, {"name": null, "role": "AXGroup", "description": null, "role_description": "group", "value": null, "position": "724.50;688.00", "size": "0;0", "children": []}, {"name": null, "role": "AXScrollArea", "description": null, "role_description": "scroll area", "value": null, "position": "724.50;150.00", "size": "940;538", "children": [{"name": null, "role": "AXList", "description": null, "role_description": "collection", "value": null, "position": "724.50;150.00", "size": "924;538", "children": [{"name": null, "role": "AXList", "description": null, "role_description": "section", "value": null, "position": "744.50;160.00", "size": "884;216", "children": [{"name": null, "role": "AXGroup", "description": null, "role_description": "group", "value": null, "position": "744.50;160.00", "size": "216;216", "children": [{"name": null, "role": "AXGroup", "description": null, "role_description": "group", "value": null, "position": "760.00;175.26", "size": "185;185", "children": [{"name": null, "role": "AXImage", "description": null, "role_description": "image", "value": null, "position": "760.00;187.76", "size": "185;124", "children": []}, {"name": null, "role": "AXStaticText", "description": null, "role_description": "text", "value": "good, birds, wildlife, allen's hummingbird, gardening", "position": "768.25;315.80", "size": "168;32", "children": []}]}]}, {"name": null, "role": "AXGroup", "description": null, "role_description": "group", "value": null, "position": "1079.00;160.00", "size": "216;216", "children": [{"name": null, "role": "AXGroup", "description": null, "role_description": "group", "value": null, "position": "1094.50;175.26", "size": "185;185", "children": [{"name": null, "role": "AXImage", "description": null, "role_description": "image", "value": null, "position": "1094.50;187.76", "size": "185;124", "children": []}, {"name": null, "role": "AXStaticText", "description": null, "role_description": "text", "value": "good, birds, zebra finch, wildlife", "position": "1130.00;315.80", "size": "114;32", "children": []}]}]}, {"name": null, "role": "AXGroup", "description": null, "role_description": "group", "value": null, "position": "1413.00;160.00", "size": "216;216", "children": [{"name": null, "role": "AXGroup", "description": null, "role_description": "group", "value": null, "position": "1428.50;175.26", "size": "185;185", "children": [{"name": null, "role": "AXImage", "description": null, "role_description": "image", "value": null, "position": "1428.50;187.76", "size": "185;124", "children": []}, {"name": null, "role": "AXStaticText", "description": null, "role_description": "text", "value": "good, birds, wildlife, serene, galápagos flycatcher", "position": "1433.75;315.80", "size": "174;32", "children": []}]}]}]}]}, {"name": null, "role": "AXScrollBar", "description": null, "role_description": "scroll bar", "value": 0.0, "position": "1649.00;150.00", "size": "15;538", "children": []}]}]}, {"name": null, "role": "AXSplitter", "description": null, "role_description": "splitter", "value": 562.0, "position": "724.50;688.00", "size": "940;1", "children": []}, {"name": null, "role": "AXGroup", "description": null, "role_description": "group", "value": null, "position": "724.50;689.00", "size": "940;128", "children": [{"name": null, "role": "AXScrollArea", "description": null, "role_description": "scroll area", "value": null, "position": "724.50;689.00", "size": "940;128", "children": [{"name": null, "role": "AXOpaqueProviderGroup", "description": null, "role_description": "list", "value": null, "position": "724.50;689.00", "size": "916;177", "children": [{"name": null, "role": "AXStaticText", "description": null, "role_description": "text", "value": "Sources:", "position": "724.50;689.00", "size": "58;16", "children": []}, {"name": null, "role": "AXStaticText", "description": null, "role_description": "text", "value": "Flickr NatGeo", "position": "790.00;689.00", "size": "82;16", "children": []}, {"name": null, "role": "AXStaticText", "description": null, "role_description": "text", "value": "Labels:", "position": "724.50;715.15", "size": "47;16", "children": []}, {"name": null, "role": "AXStaticText", "description": null, "role_description": "text", "value": "allen's hummingbird", "position": "779.50;715.15", "size": "122;16", "children": []}, {"name": null, "role": "AXStaticText", "description": null, "role_description": "text", "value": "birds", "position": "910.00;715.15", "size": "30;16", "children": []}, {"name": null, "role": "AXStaticText", "description": null, "role_description": "text", "value": "galápagos flycatcher", "position": "948.50;715.15", "size": "126;16", "children": []}, {"name": null, "role": "AXStaticText", "description": null, "role_description": "text", "value": "gardening", "position": "1083.00;715.15", "size": "61;16", "children": []}, {"name": null, "role": "AXStaticText", "description": null, "role_description": "text", "value": "good", "position": "1152.00;715.15", "size": "31;16", "children": []}, {"name": null, "role": "AXStaticText", "description": null, "role_description": "text", "value": "serene", "position": "1191.00;715.15", "size": "41;16", "children": []}, {"name": null, "role": "AXStaticText", "description": null, "role_description": "text", "value": "wildlife", "position": "1240.00;715.15", "size": "42;16", "children": []}, {"name": null, "role": "AXStaticText", "description": null, "role_description": "text", "value": "zebra finch", "position": "1290.50;715.15", "size": "68;16", "children": []}, {"name": null, "role": "AXButton", "description": "Copy", "role_description": "button", "value": null, "position": "1585.00;714.00", "size": "16;18", "children": []}, {"name": null, "role": "AXCheckBox", "description": "Insert Text", "role_description": "toggle button", "value": 0, "position": "1625.00;714.00", "size": "16;16", "children": []}, {"name": null, "role": "AXStaticText", "description": null, "role_description": "text", "value": "Image URLs", "position": "724.50;737.89", "size": "77;16", "children": []}, {"name": null, "role": "AXStaticText", "description": null, "role_description": "text", "value": "https://live.staticflickr.com/65535/53925917822_baaa39899f_b.jpg", "position": "724.50;754.00", "size": "412;16", "children": []}, {"name": null, "role": "AXStaticText", "description": null, "role_description": "text", "value": "https://live.staticflickr.com/65535/53927249485_7b24e0812a_b.jpg", "position": "724.50;770.00", "size": "416;16", "children": []}, {"name": null, "role": "AXStaticText", "description": null, "role_description": "text", "value": "https://live.staticflickr.com/65535/53927279620_48f98a8d2d_b.jpg", "position": "724.50;786.00", "size": "415;16", "children": []}, {"name": null, "role": "AXStaticText", "description": null, "role_description": "text", "value": "Web URLs", "position": "724.50;801.89", "size": "66;16", "children": []}, {"name": null, "role": "AXStaticText", "description": null, "role_description": "text", "value": "https://www.flickr.com/photos/phil_marion/53925917822/in/pool-650323@N24", "position": "724.50;818.00", "size": "480;16", "children": []}, {"name": null, "role": "AXStaticText", "description": null, "role_description": "text", "value": "https://www.flickr.com/photos/185910551@N03/53927249485/in/pool-650323@N24", "position": "724.50;834.00", "size": "516;16", "children": []}, {"name": null, "role": "AXStaticText", "description": null, "role_description": "text", "value": "https://www.flickr.com/photos/84857817@N00/53927279620/in/pool-650323@N24", "position": "724.50;850.00", "size": "510;16", "children": []}]}, {"name": null, "role": "AXScrollBar", "description": null, "role_description": "scroll bar", "value": 0.0, "position": "1649.00;689.00", "size": "15;128", "children": [{"name": null, "role": "AXValueIndicator", "description": null, "role_description": "value indicator", "value": 0.0, "position": "1649.00;691.00", "size": "15;90", "children": []}, {"name": null, "role": "AXButton", "description": null, "role_description": "increment arrow button", "value": null, "position": "1649.00;689.00", "size": "0;0", "children": []}, {"name": null, "role": "AXButton", "description": null, "role_description": "decrement arrow button", "value": null, "position": "1649.00;689.00", "size": "0;0", "children": []}, {"name": null, "role": "AXButton", "description": null, "role_description": "increment page button", "value": null, "position": "1649.00;781.00", "size": "15;36", "children": []}, {"name": null, "role": "AXButton", "description": null, "role_description": "decrement page button", "value": null, "position": "1649.00;689.00", "size": "15;2", "children": []}]}]}]}]}]}]}]}]}]}, {"name": null, "role": "AXToolbar", "description": null, "role_description": "toolbar", "value": null, "position": "0.00;0.00", "size": "1668;52", "children": [{"name": null, "role": "AXButton", "description": "Hide Sidebar", "role_description": "button", "value": null, "position": "87.00;0.00", "size": "42;52", "children": [{"name": null, "role": "AXButton", "description": "Hide Sidebar", "role_description": "button", "value": null, "position": "96.50;14.00", "size": "24;18", "children": []}]}]}, {"name": null, "role": "AXButton", "description": null, "role_description": "close button", "value": null, "position": "19.00;18.00", "size": "14;16", "children": []}, {"name": null, "role": "AXButton", "description": null, "role_description": "full screen button", "value": null, "position": "59.00;18.00", "size": "14;16", "children": [{"name": null, "role": "AXGroup", "description": null, "role_description": "group", "value": null, "position": "59.00;18.00", "size": "14;16", "children": [{"name": null, "role": "AXGroup", "description": null, "role_description": "group", "value": null, "position": "59.00;18.00", "size": "14;16", "children": []}]}]}, {"name": null, "role": "AXButton", "description": null, "role_description": "minimize button", "value": null, "position": "39.00;18.00", "size": "14;16", "children": []}, {"name": null, "role": "AXStaticText", "description": null, "role_description": "text", "value": "CrossPrism Screener", "position": "149.00;0.00", "size": "1511;52", "children": []}]}